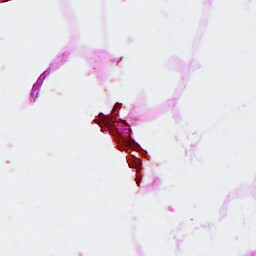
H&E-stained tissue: Breast